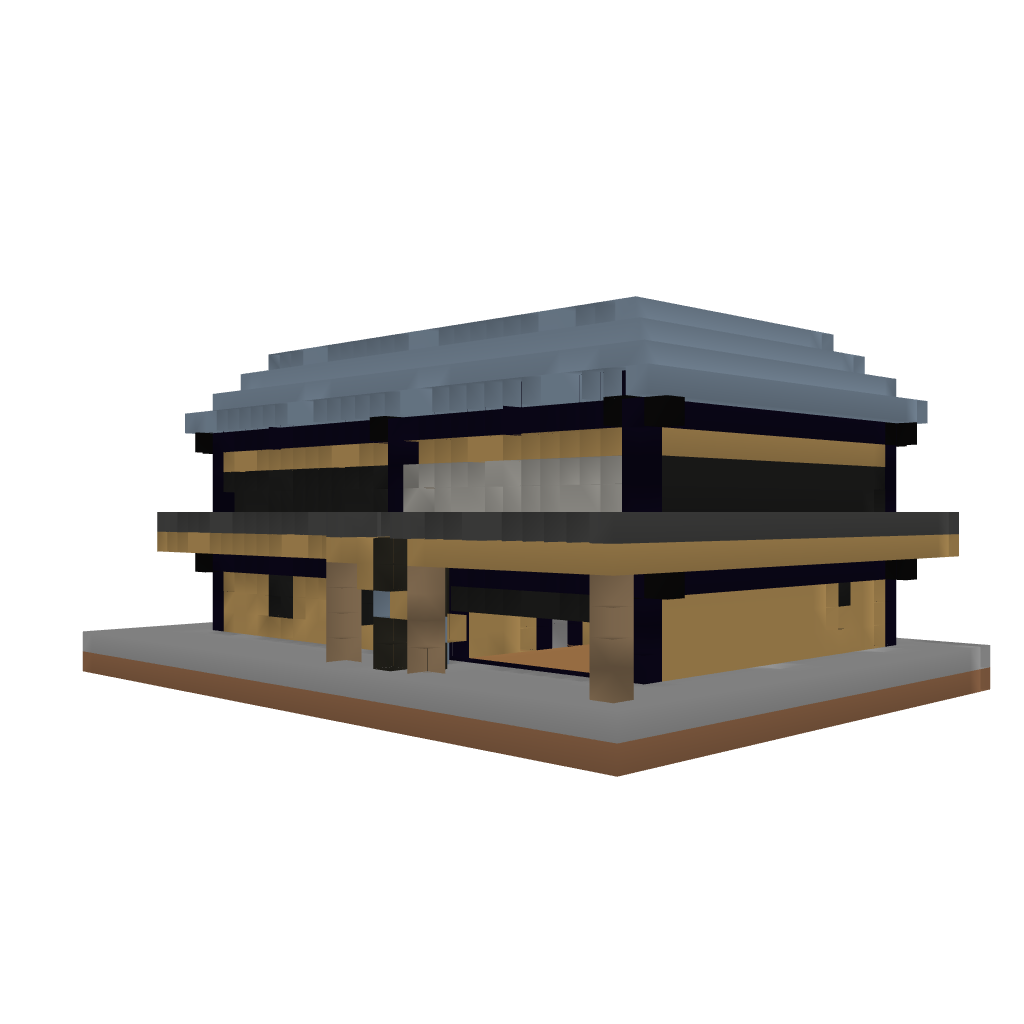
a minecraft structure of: Basic Box Wooden House